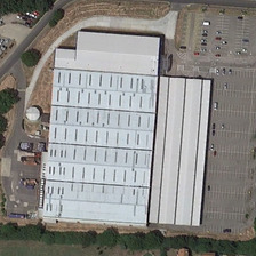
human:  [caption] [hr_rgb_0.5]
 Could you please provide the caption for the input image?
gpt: There are many cars parked next to a huge white industrial area

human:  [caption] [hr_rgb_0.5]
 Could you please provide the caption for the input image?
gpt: There are many large white industrial areas nearby.

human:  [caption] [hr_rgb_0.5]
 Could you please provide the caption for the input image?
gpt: There were a lot of cars parked next to the huge white industrial zone

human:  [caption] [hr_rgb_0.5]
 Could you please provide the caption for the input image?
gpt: There were a lot of cars parked near a huge white industrial area.

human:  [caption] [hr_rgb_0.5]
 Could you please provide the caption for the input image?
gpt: There were many cars parked next to a large white industrial area.